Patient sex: M
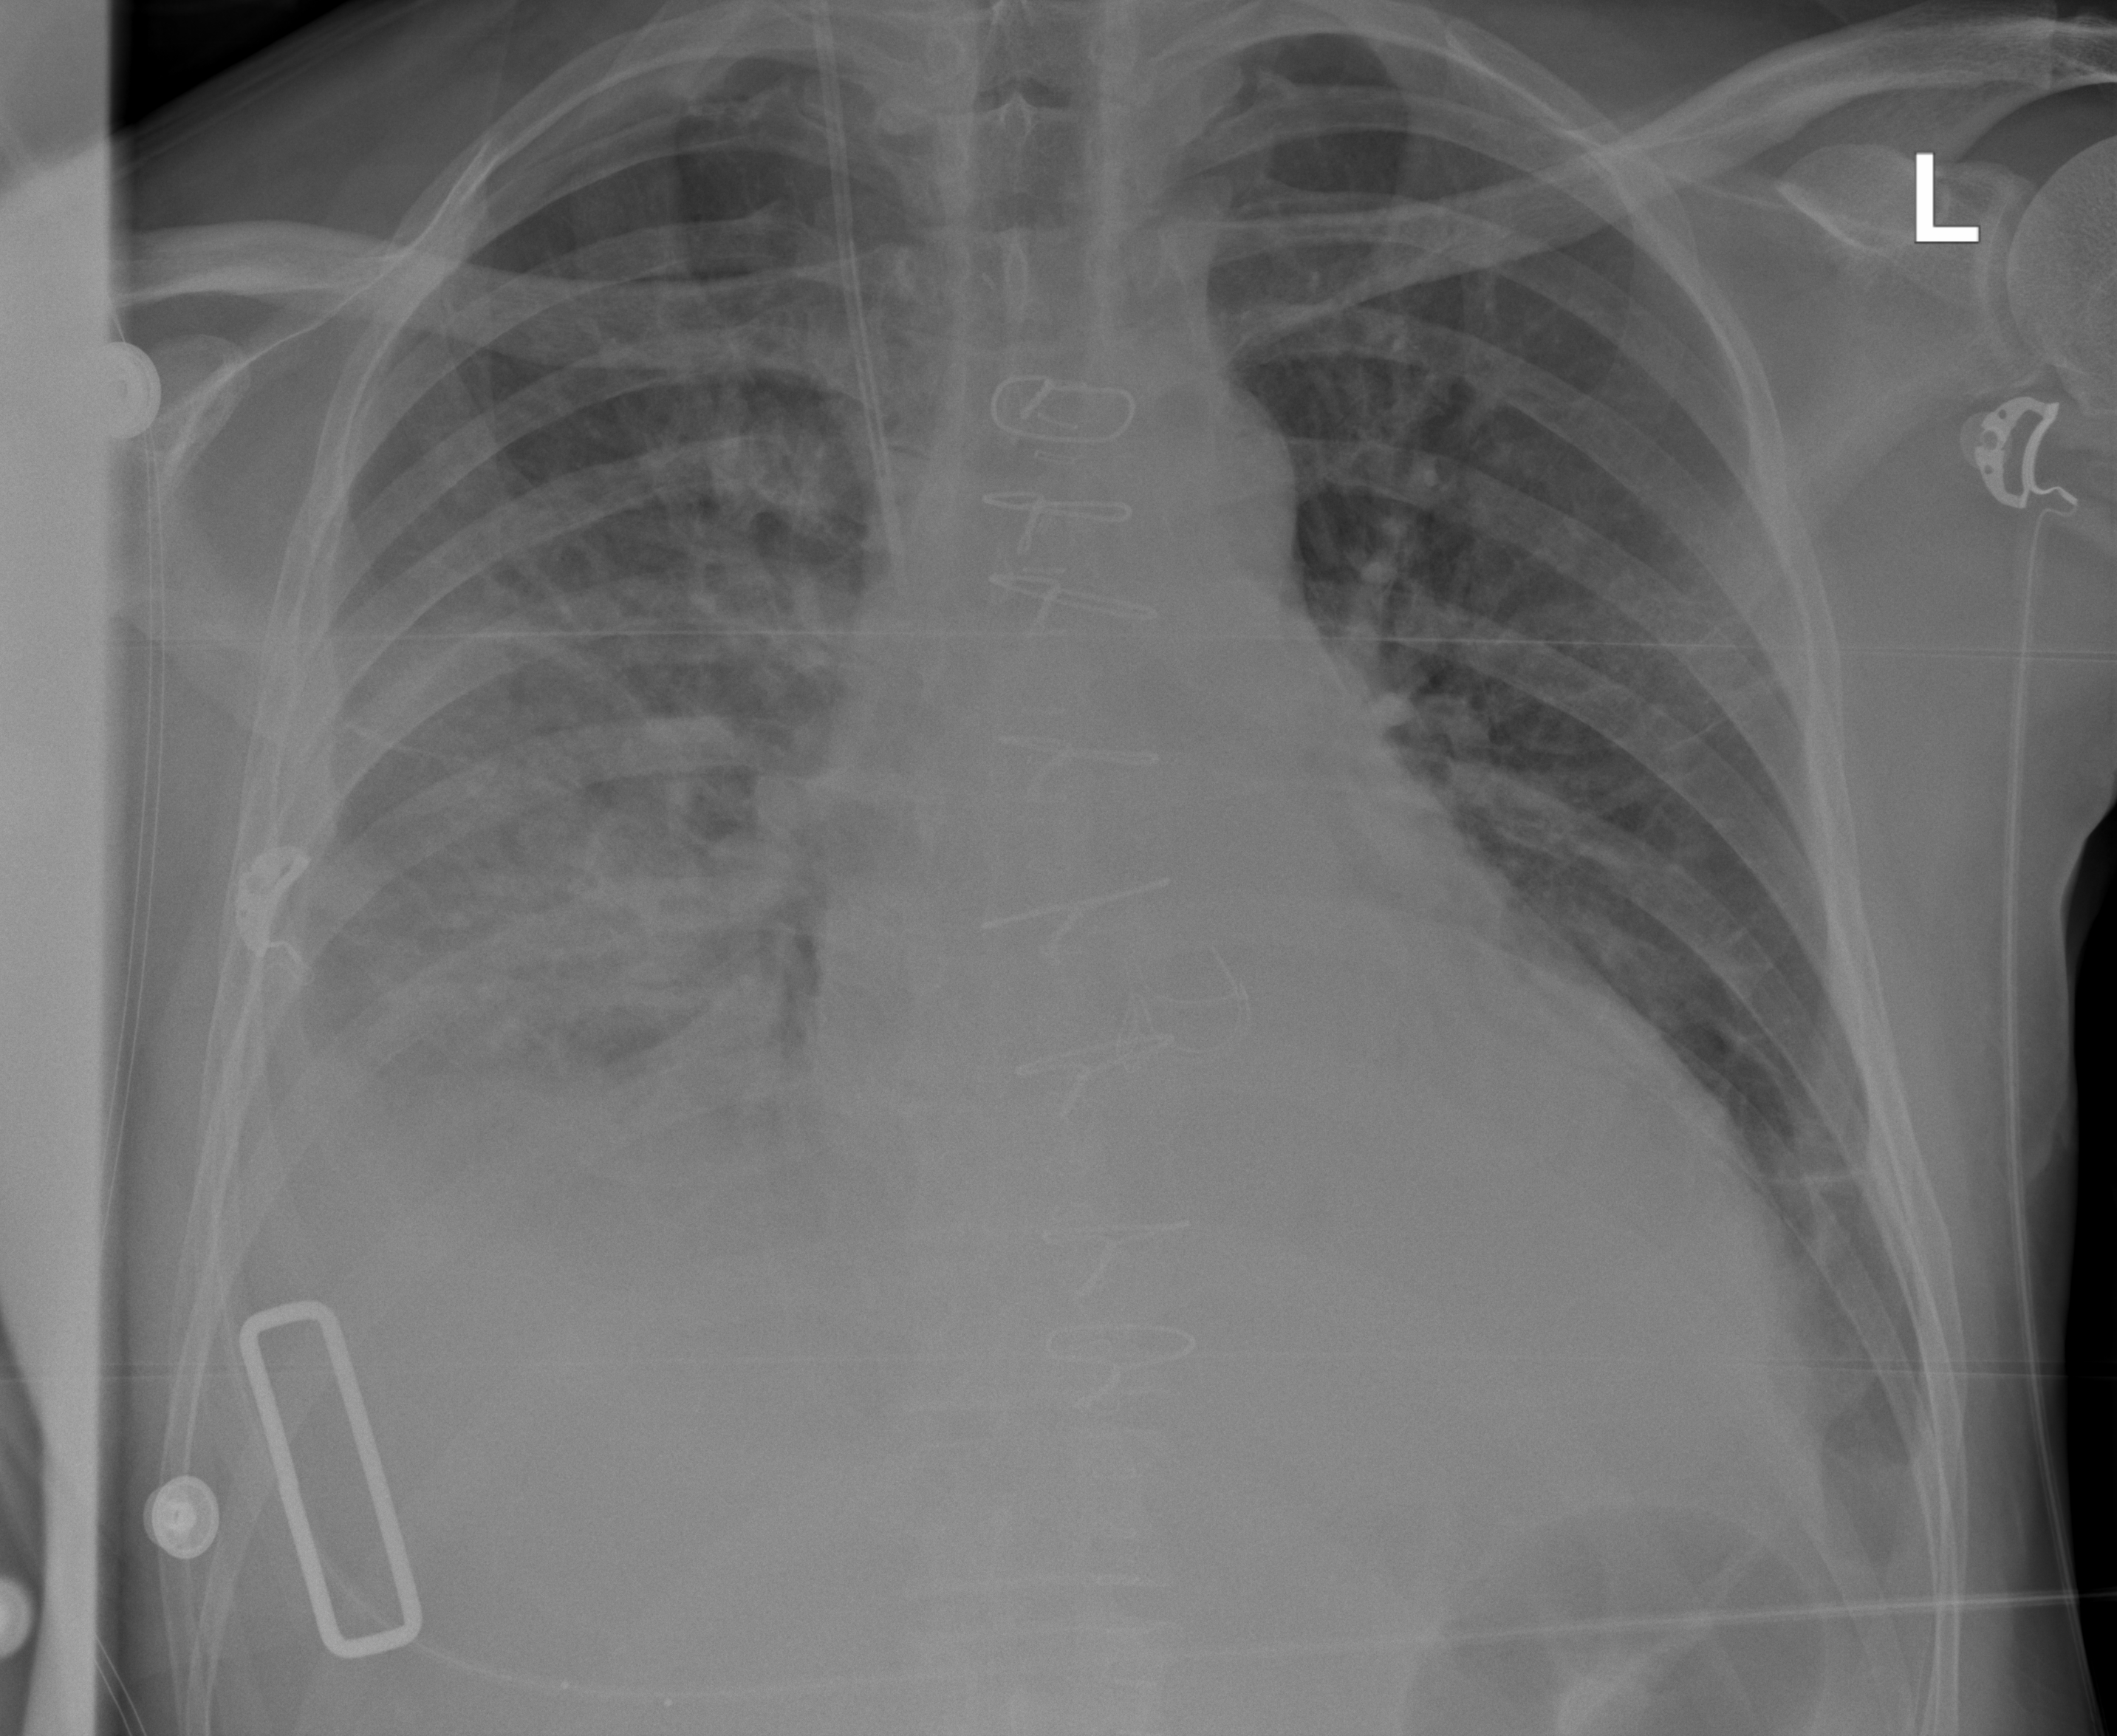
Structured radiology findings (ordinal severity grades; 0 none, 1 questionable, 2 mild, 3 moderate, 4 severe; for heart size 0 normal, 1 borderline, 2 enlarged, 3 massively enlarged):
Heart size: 1
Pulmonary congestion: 2
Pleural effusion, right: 3
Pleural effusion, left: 2
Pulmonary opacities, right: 3
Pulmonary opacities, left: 1
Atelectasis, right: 3
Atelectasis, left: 2